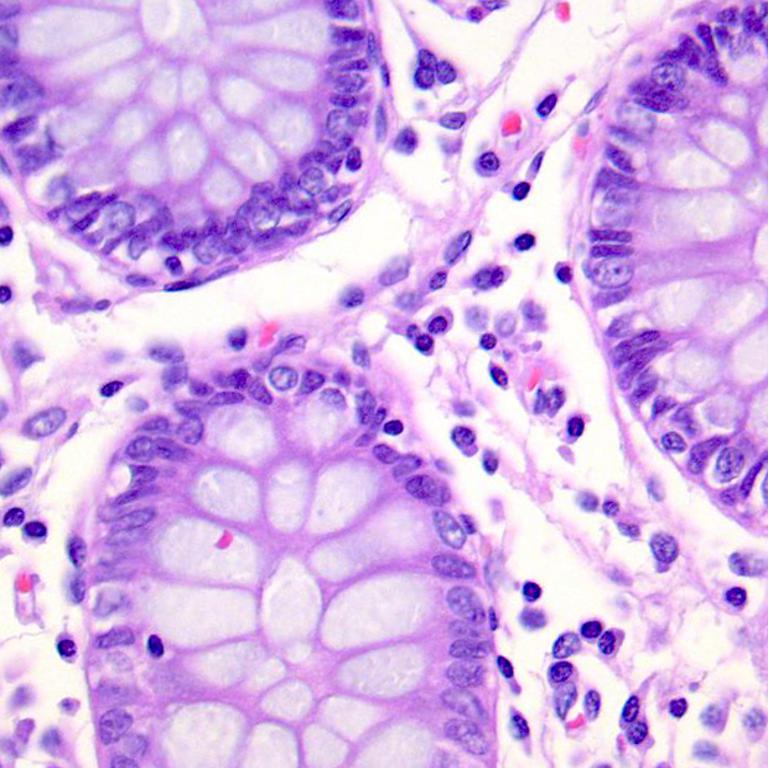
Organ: colon
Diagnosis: benign